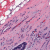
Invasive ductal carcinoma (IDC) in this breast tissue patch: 1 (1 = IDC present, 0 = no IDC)